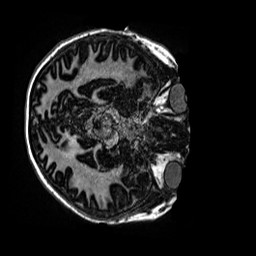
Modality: MP2RAGE
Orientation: axial
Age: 11
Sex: female
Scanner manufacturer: siemens
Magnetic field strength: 3 T
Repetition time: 4 s
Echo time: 0.00299 s